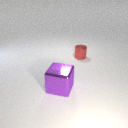
small red metal cylinder behind large purple metal cube